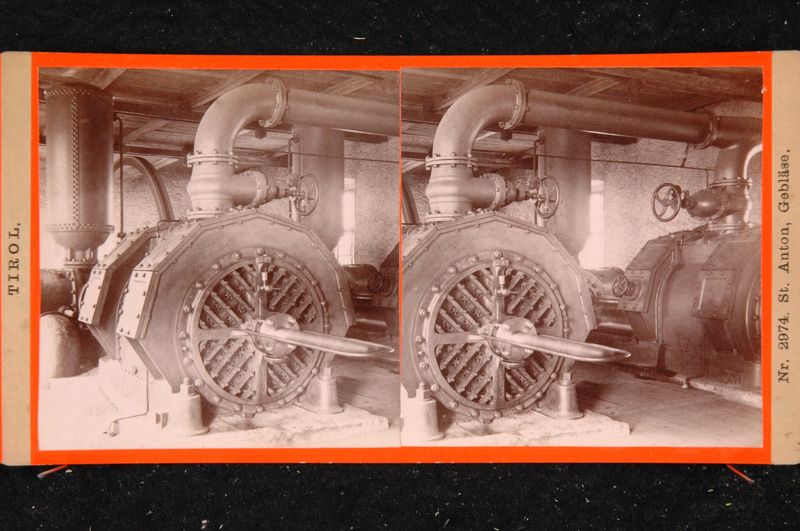
Titel: Tirol, St. Anton, Gebläse
Künstler: Alois Beer
Standort: Wien
Institution: Albertina, Wien
Schlagwörter: weiß, grau, orange, schwarz, rot, beige, mühle, schrift, fotos, fabrik, sepia, industrie, rad, dampf, metall, nieten, foto, fotografie, eisen, maschine, gerät, druck, schwarz weiss, österreich, orgel, industrialisierung, tirol, schrauben, kessel, rohr, leitungen, dampfmaschine, maschinen, fabrikhalle, rohre, anton, leitung, motor, turbine, muttern, gebläse, 19. jahrhundert, 2, stellrad, 2974, babliäso, st. anton, handrad, st. anton gebläse, nr. 2974